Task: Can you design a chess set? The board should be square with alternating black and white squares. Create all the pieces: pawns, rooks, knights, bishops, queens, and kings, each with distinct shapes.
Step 2870:
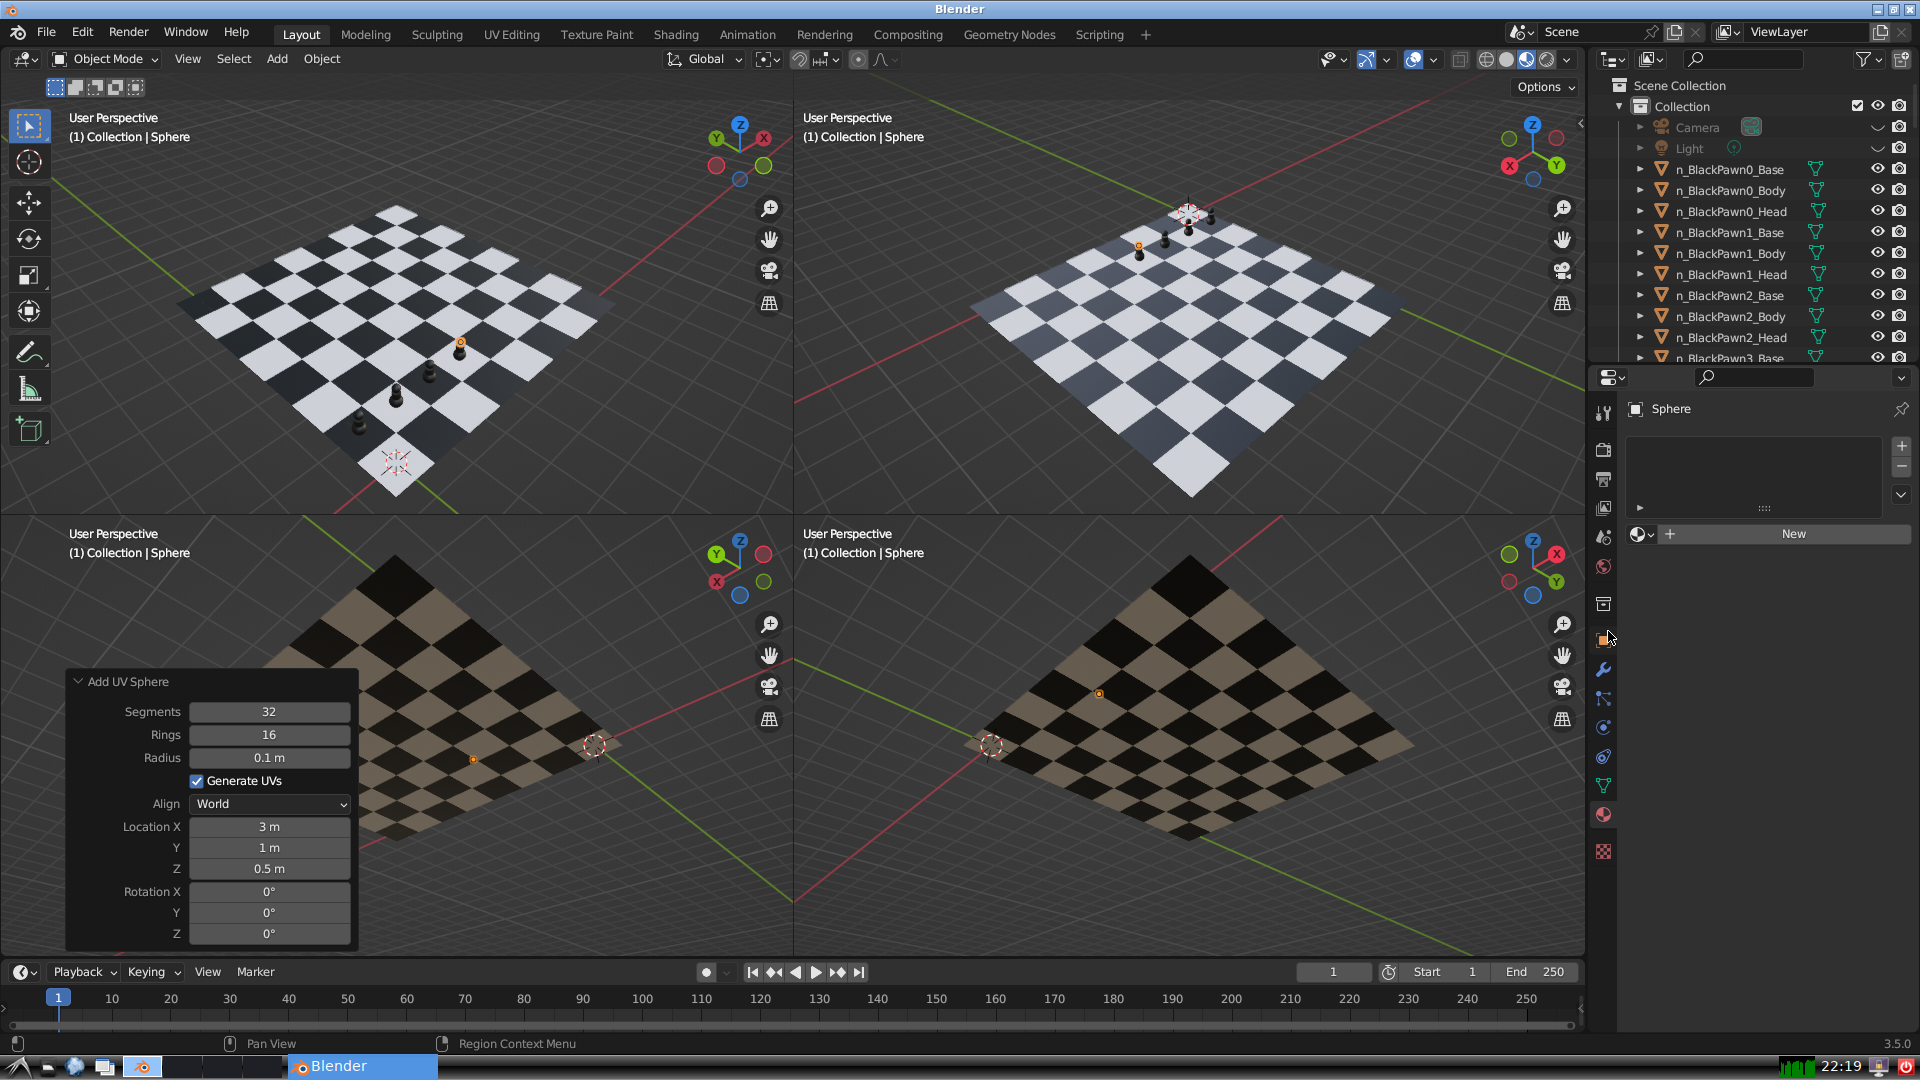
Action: click: no